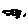
Label: car